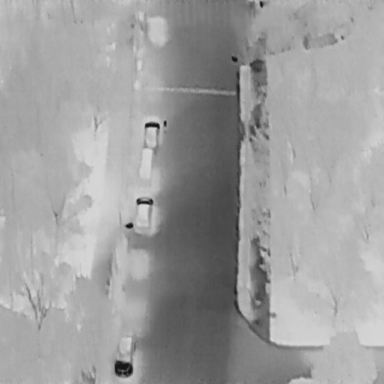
There is a Person in the infrared image.